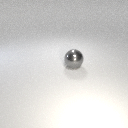
large gray metal sphere